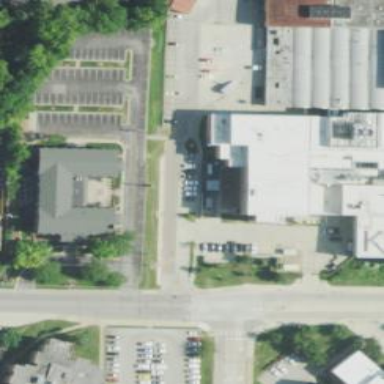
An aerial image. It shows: Street side parking area.